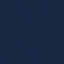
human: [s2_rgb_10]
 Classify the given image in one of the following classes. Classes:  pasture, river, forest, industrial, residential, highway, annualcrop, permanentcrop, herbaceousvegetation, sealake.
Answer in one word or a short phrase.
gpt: SeaLake